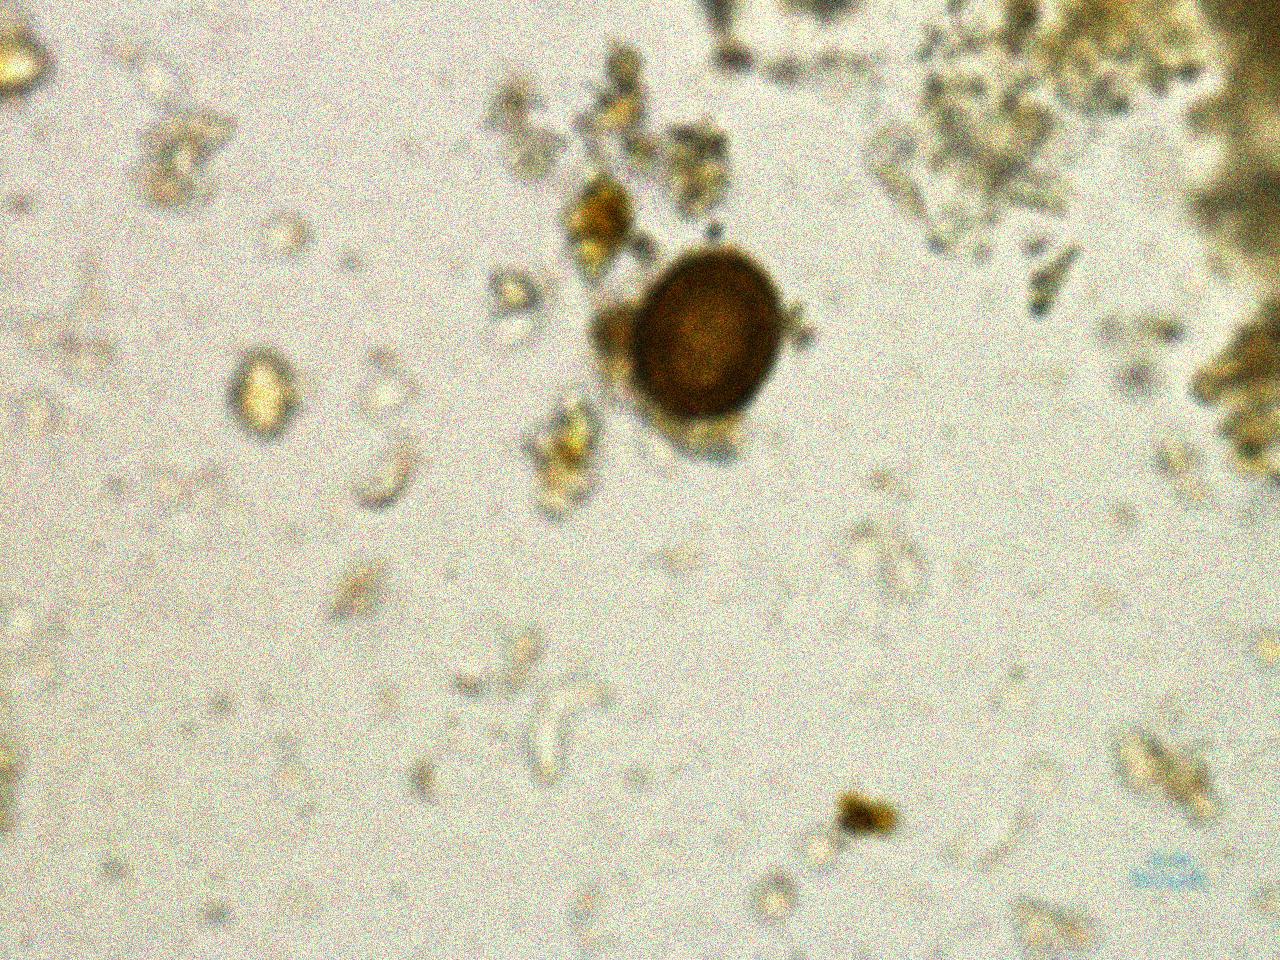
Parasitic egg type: Taenia spp. egg